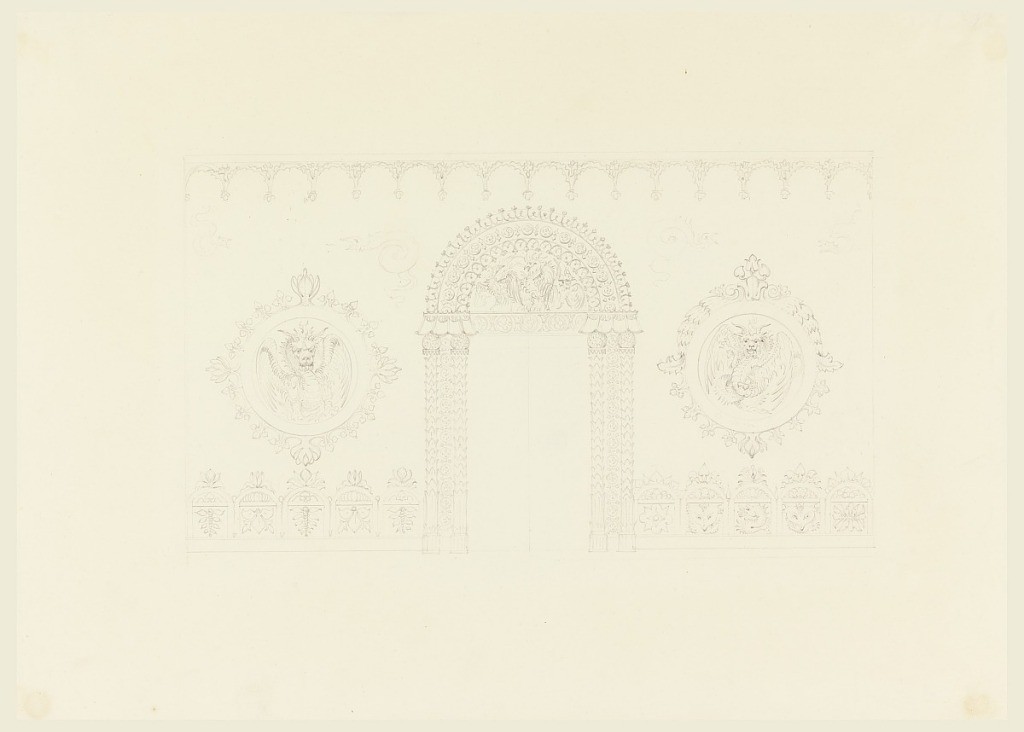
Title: Design for Entrance Hall, East Wall, Royal Pavilion, Brighton
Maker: Frederick Crace, English, 1779–1859
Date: ca. 1820
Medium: Graphite on paper
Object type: Drawing
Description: Elevation of a wall, with a doorway in the center, flanked on either side by pairs of columns with foliated shafts. Overdoor consists of a lunette of birds, enclosed in a wide decorative border. The wall areas, left and right, bear circular panels with winged dragons. Dado, left, stylized leaves. Alternate design, right, leaves, dragon heads, and dragon.